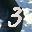
Label: 3